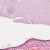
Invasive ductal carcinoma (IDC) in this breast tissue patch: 0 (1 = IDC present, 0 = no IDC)